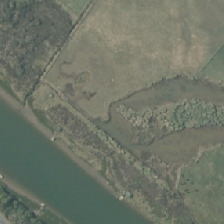
Land cover: herbaceous_freshwater_vege